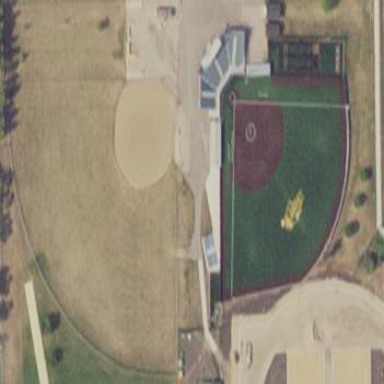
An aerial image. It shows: Softball pitch for leisure and sport activities.